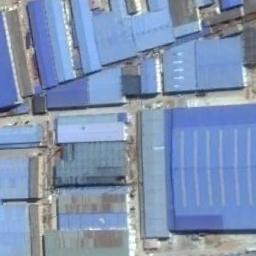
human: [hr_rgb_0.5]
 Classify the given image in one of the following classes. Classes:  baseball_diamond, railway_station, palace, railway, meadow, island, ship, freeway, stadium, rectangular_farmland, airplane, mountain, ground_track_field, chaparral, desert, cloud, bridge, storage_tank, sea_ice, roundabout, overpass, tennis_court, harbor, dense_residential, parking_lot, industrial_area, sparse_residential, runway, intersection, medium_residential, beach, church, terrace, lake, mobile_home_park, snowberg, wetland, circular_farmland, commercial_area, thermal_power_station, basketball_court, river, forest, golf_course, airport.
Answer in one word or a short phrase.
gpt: industrial_area